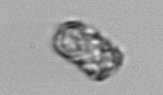
Label: Dactyliosolen_fragilissimus